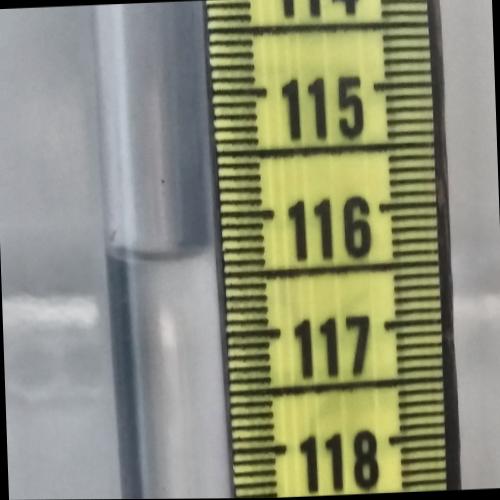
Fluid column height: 116.3 cm